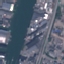
Land use / land cover class: River